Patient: sex M, age 66
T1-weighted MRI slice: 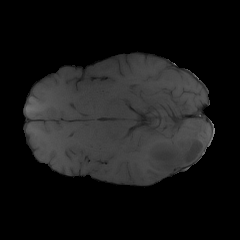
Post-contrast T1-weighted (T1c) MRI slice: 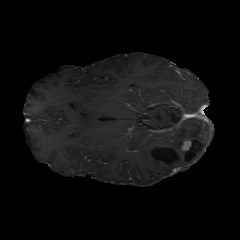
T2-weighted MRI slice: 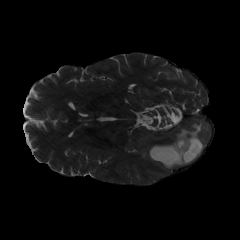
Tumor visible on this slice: yes
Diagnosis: Glioblastoma, IDH-wildtype
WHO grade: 4